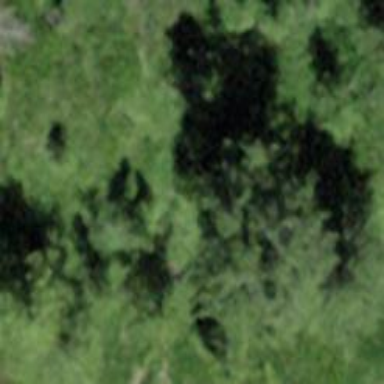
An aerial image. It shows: Forest area predominantly covered with needle-leaved trees.